Aerial crown-view tile of a tropical tree (Barro Colorado Island, Panama), acquired 20250414:
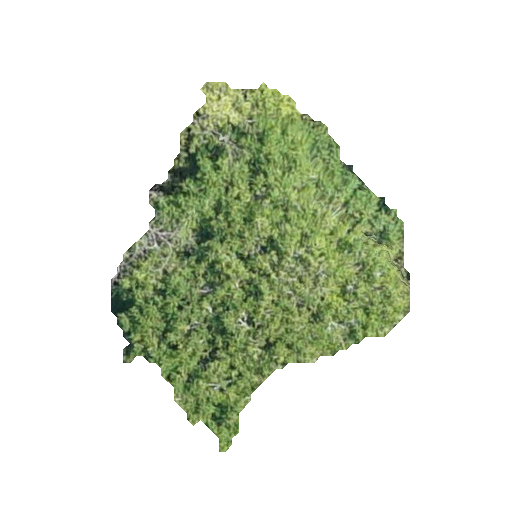
Species: Protium stevensonii
GBIF accepted scientific name: Tetragastris panamensis
Crown area: 96.062 m²